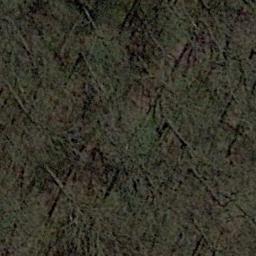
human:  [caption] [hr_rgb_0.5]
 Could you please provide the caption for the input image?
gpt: The forest has some sparse green trees and the forest soil is deep yellow .

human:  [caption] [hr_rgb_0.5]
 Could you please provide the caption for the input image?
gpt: The forest is on the bare land .

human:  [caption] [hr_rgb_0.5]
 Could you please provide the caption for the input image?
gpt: This is a dense forest .

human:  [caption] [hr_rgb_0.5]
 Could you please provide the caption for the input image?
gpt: Many withered trees are in a forest .

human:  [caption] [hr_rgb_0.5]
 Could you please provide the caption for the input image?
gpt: A sparse forest with some withered trees .